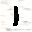
Label: 1